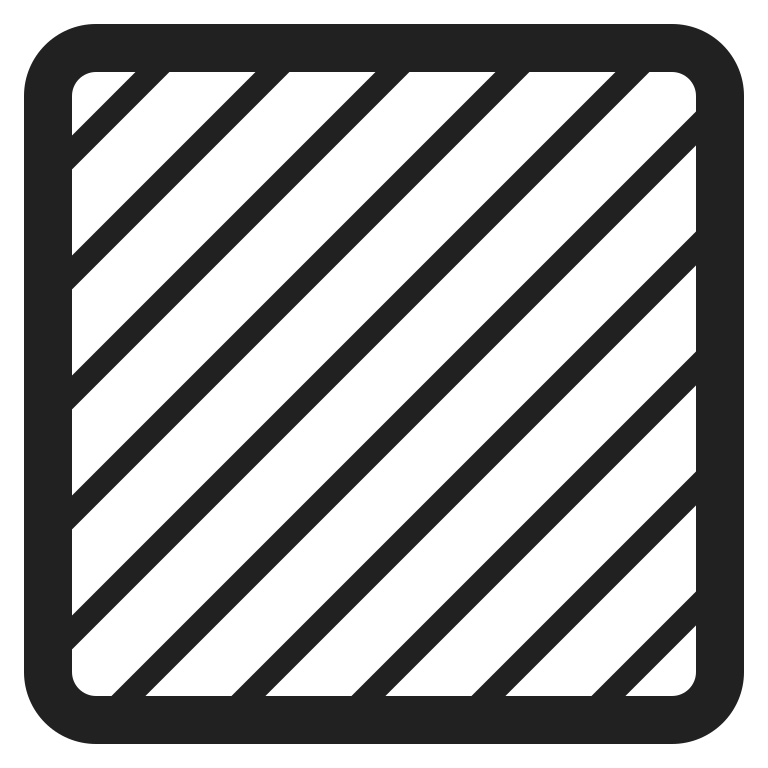
orange square high contrast